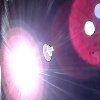
Label: sunburn